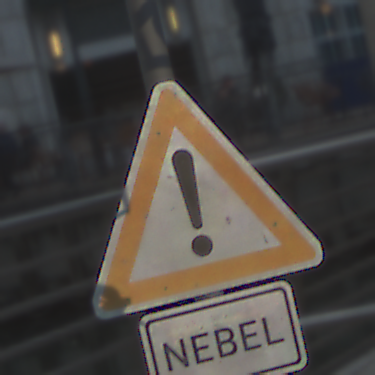
Verkehrszeichen: Gefahrenstelle
Zusatzzeichen unten: HinweiseAufGefahrenDurchVerbaleAngabe10
Umgebung: Outdoor, Urban
Tageszeit: MorningAfternoon
Wetter: PartlyCloudy
Licht: Natural
Jahreszeit: NotSpecified
Kontrast: LowContrast